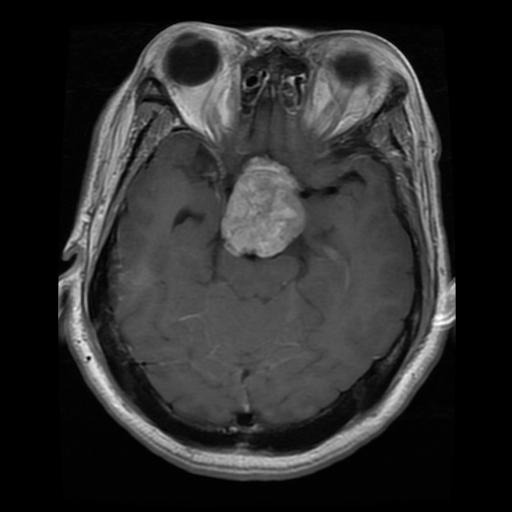
Label: pituitary